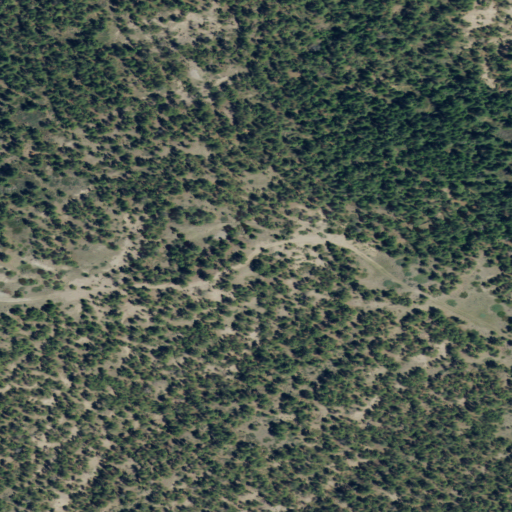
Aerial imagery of ridge(s) in Montana named Timber Ridge containing evergreen forest and shrub